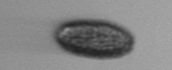
Label: Pseudochattonella_farcimen